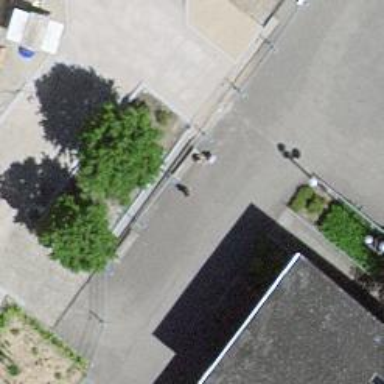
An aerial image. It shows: Brown bench.